Question: I have built an extremly small website for fun for the past couple weeks. But after 1 week I put it on the shared host, there is still no Google search result for my site.
Actually, Google has indexed my site's home page which I uploaded 3 weeks ago for test purpose and is always displaying that "test page" when my domain name is searched.
I know Google and other search engine cache data for a reason,

Apparently, my website <URL> is now totally different from the one Google collects.
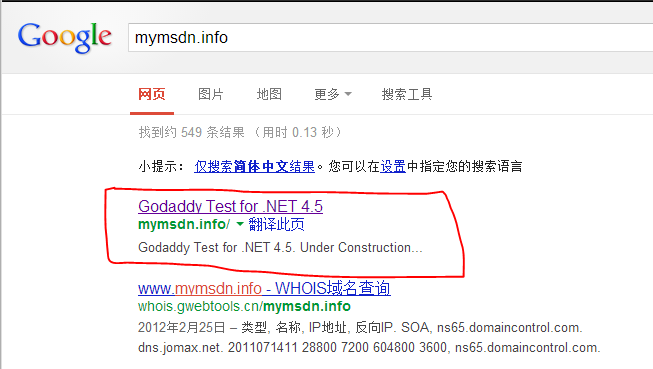
Answer: The information you are looking for can be found <URL>.
If you have any other questions or need more explanation please let me know.